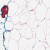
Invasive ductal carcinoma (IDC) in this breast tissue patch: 0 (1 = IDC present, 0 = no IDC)